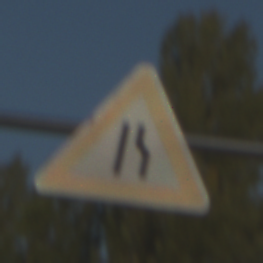
Verkehrszeichen: EinseitigVerengteFahrbahnRechts
Umgebung: Outdoor, Special
Tageszeit: SunriseSunset
Wetter: Clear
Licht: Natural
Jahreszeit: NotSpecified
Kontrast: MediumContrast